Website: bh-photo
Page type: store-pickup
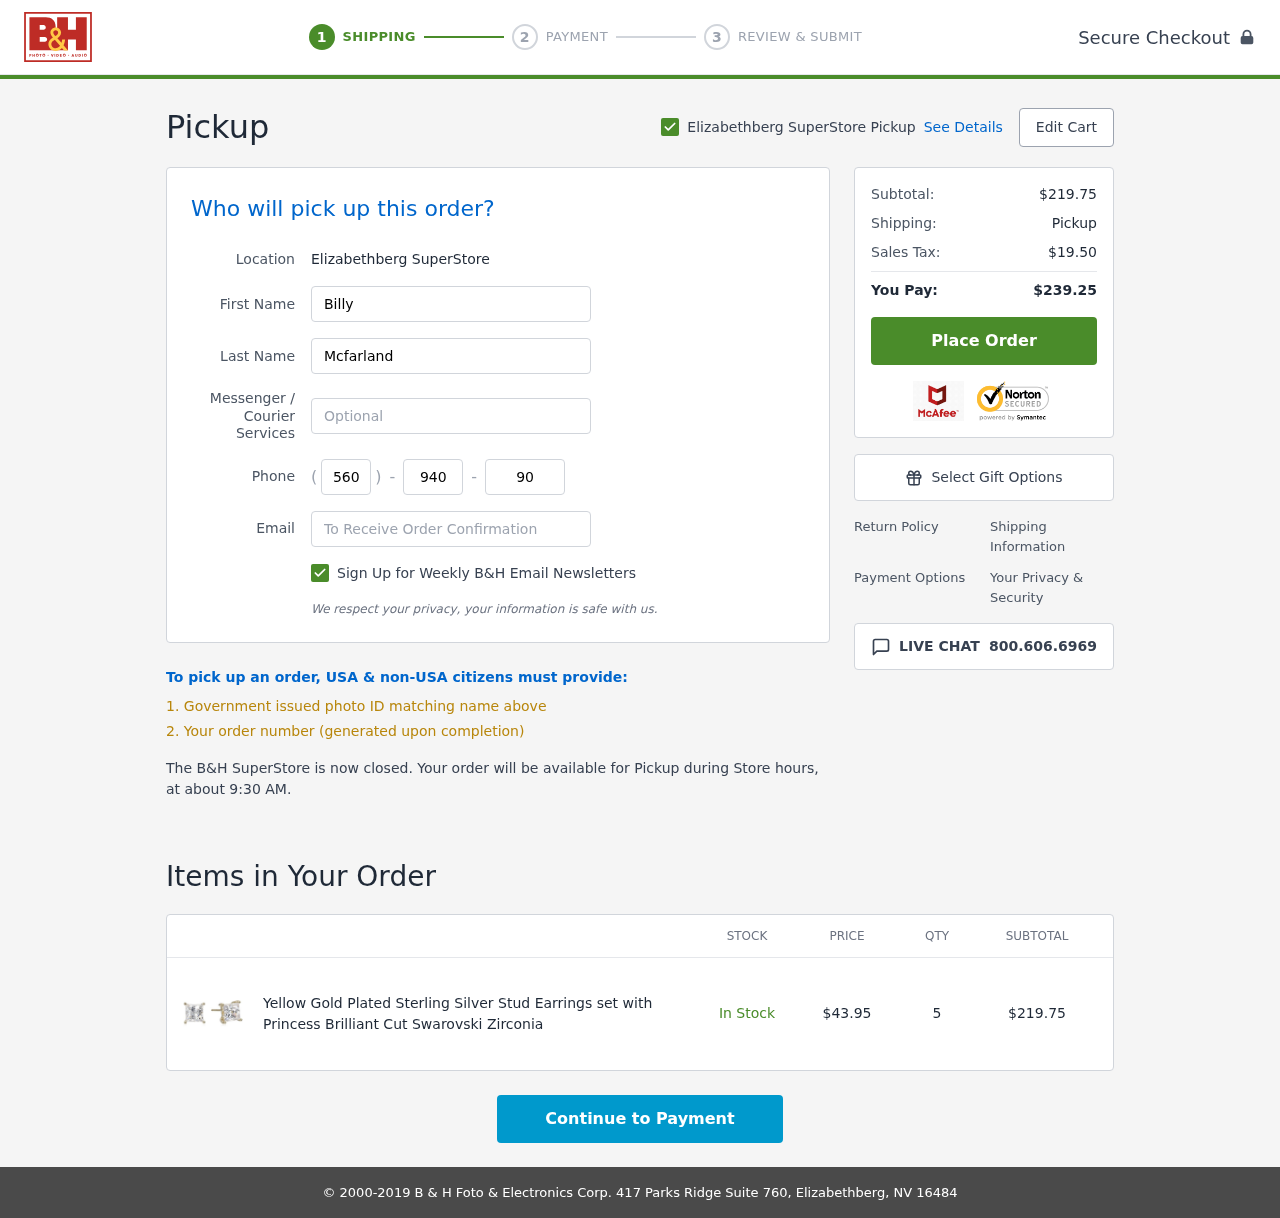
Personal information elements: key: PII_EMAIL
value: billy_mcfarland@yahoo.com
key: PII_FIRSTNAME
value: Billy
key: PII_LASTNAME
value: Mcfarland
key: PII_LOCATION1_CITY
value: Elizabethberg SuperStore Pickup
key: PII_LOCATION1_CITY
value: Elizabethberg SuperStore
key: PII_PHONE_AREA
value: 560
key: PII_PHONE_PREFIX
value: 940
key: PII_PHONE_SUFFIX
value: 9034
Product elements: key: PRODUCT1_NAME
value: Yellow Gold Plated Sterling Silver Stud Earrings set with Princess Brilliant Cut Swarovski Zirconia
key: PRODUCT1_PRICE
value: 43.95
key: PRODUCT1_QUANTITY
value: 5
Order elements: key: ORDER_SUBTOTAL
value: $219.75
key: ORDER_TAX
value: $19.50
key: ORDER_TOTAL
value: $239.25